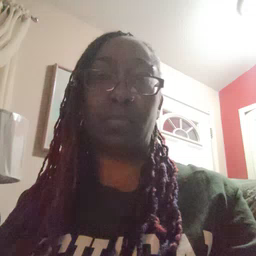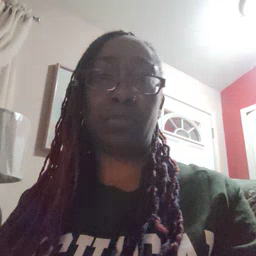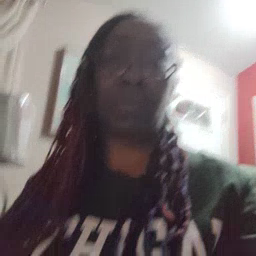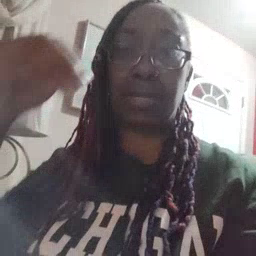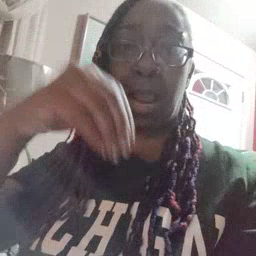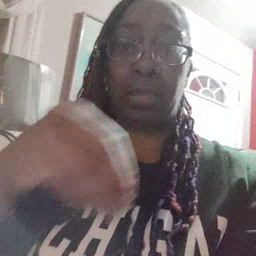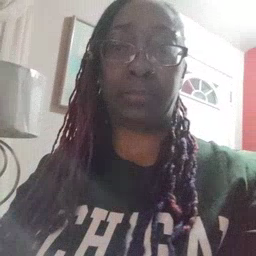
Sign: night